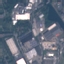
Label: Industrial